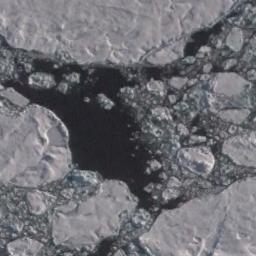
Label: sea_ice